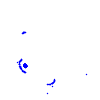
Particle: electron